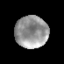
Tissue: prostate
Cell type: Epithelial cells
Senescence score: 0.3427
Nuclear area (px): 1039
Mean DAPI intensity: 149.84